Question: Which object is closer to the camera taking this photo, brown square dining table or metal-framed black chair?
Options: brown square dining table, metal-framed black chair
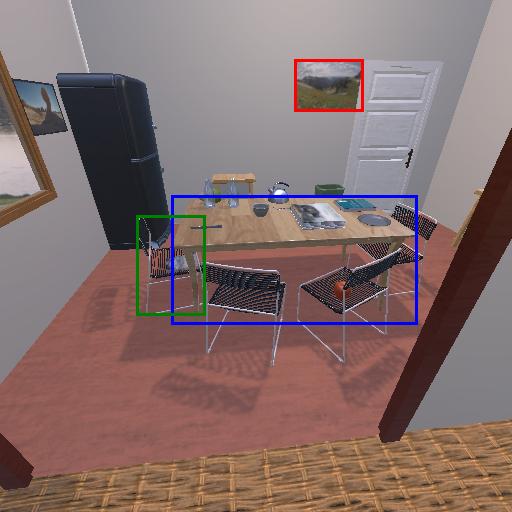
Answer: brown square dining table